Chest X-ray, PA view. Patient: 36 years old, sex F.
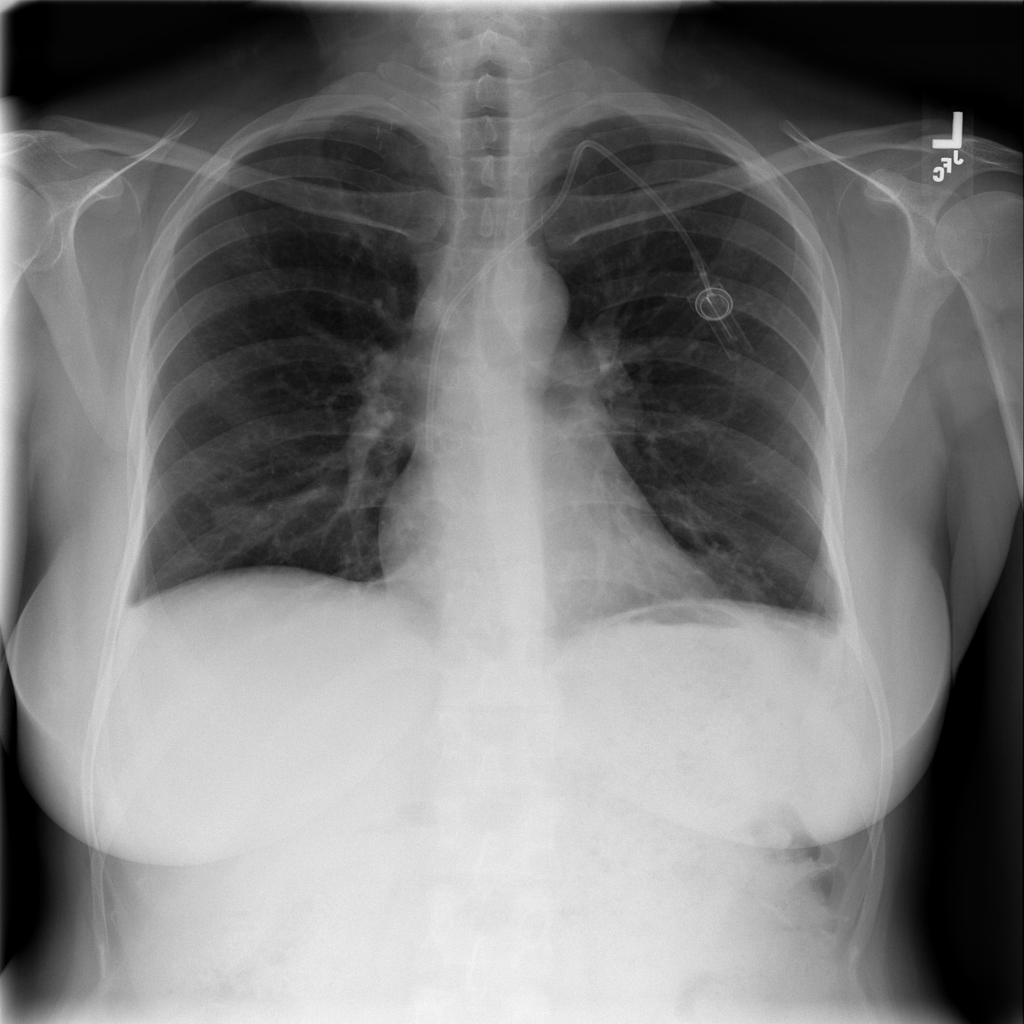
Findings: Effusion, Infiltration